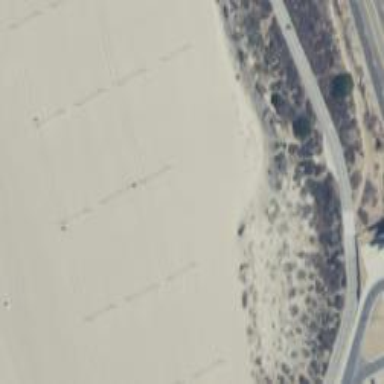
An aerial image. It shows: Sandy pitch for beach volleyball.